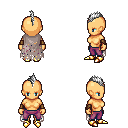
a pixel art fantasy rpg character, female body template, human, tanned skin, gray tattered cape, magenta pants, white mohawk hairstyle, cloth bracers, gold boots, four views (front, back, left, right), 2x2 character sprite sheet, small pixel art, hard edges, no anti-aliasing